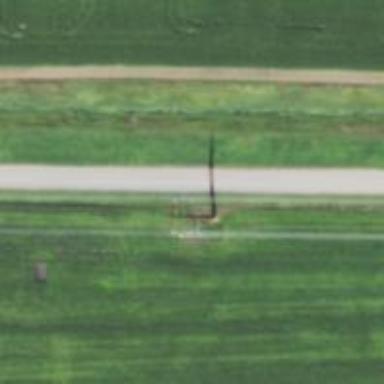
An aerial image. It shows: Power tower.